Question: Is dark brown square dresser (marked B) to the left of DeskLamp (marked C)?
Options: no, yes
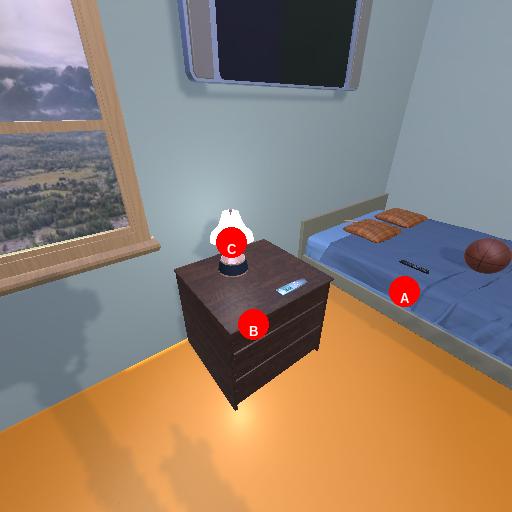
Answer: no